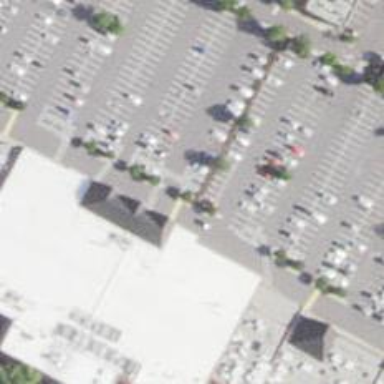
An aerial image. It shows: Parking space.